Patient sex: M
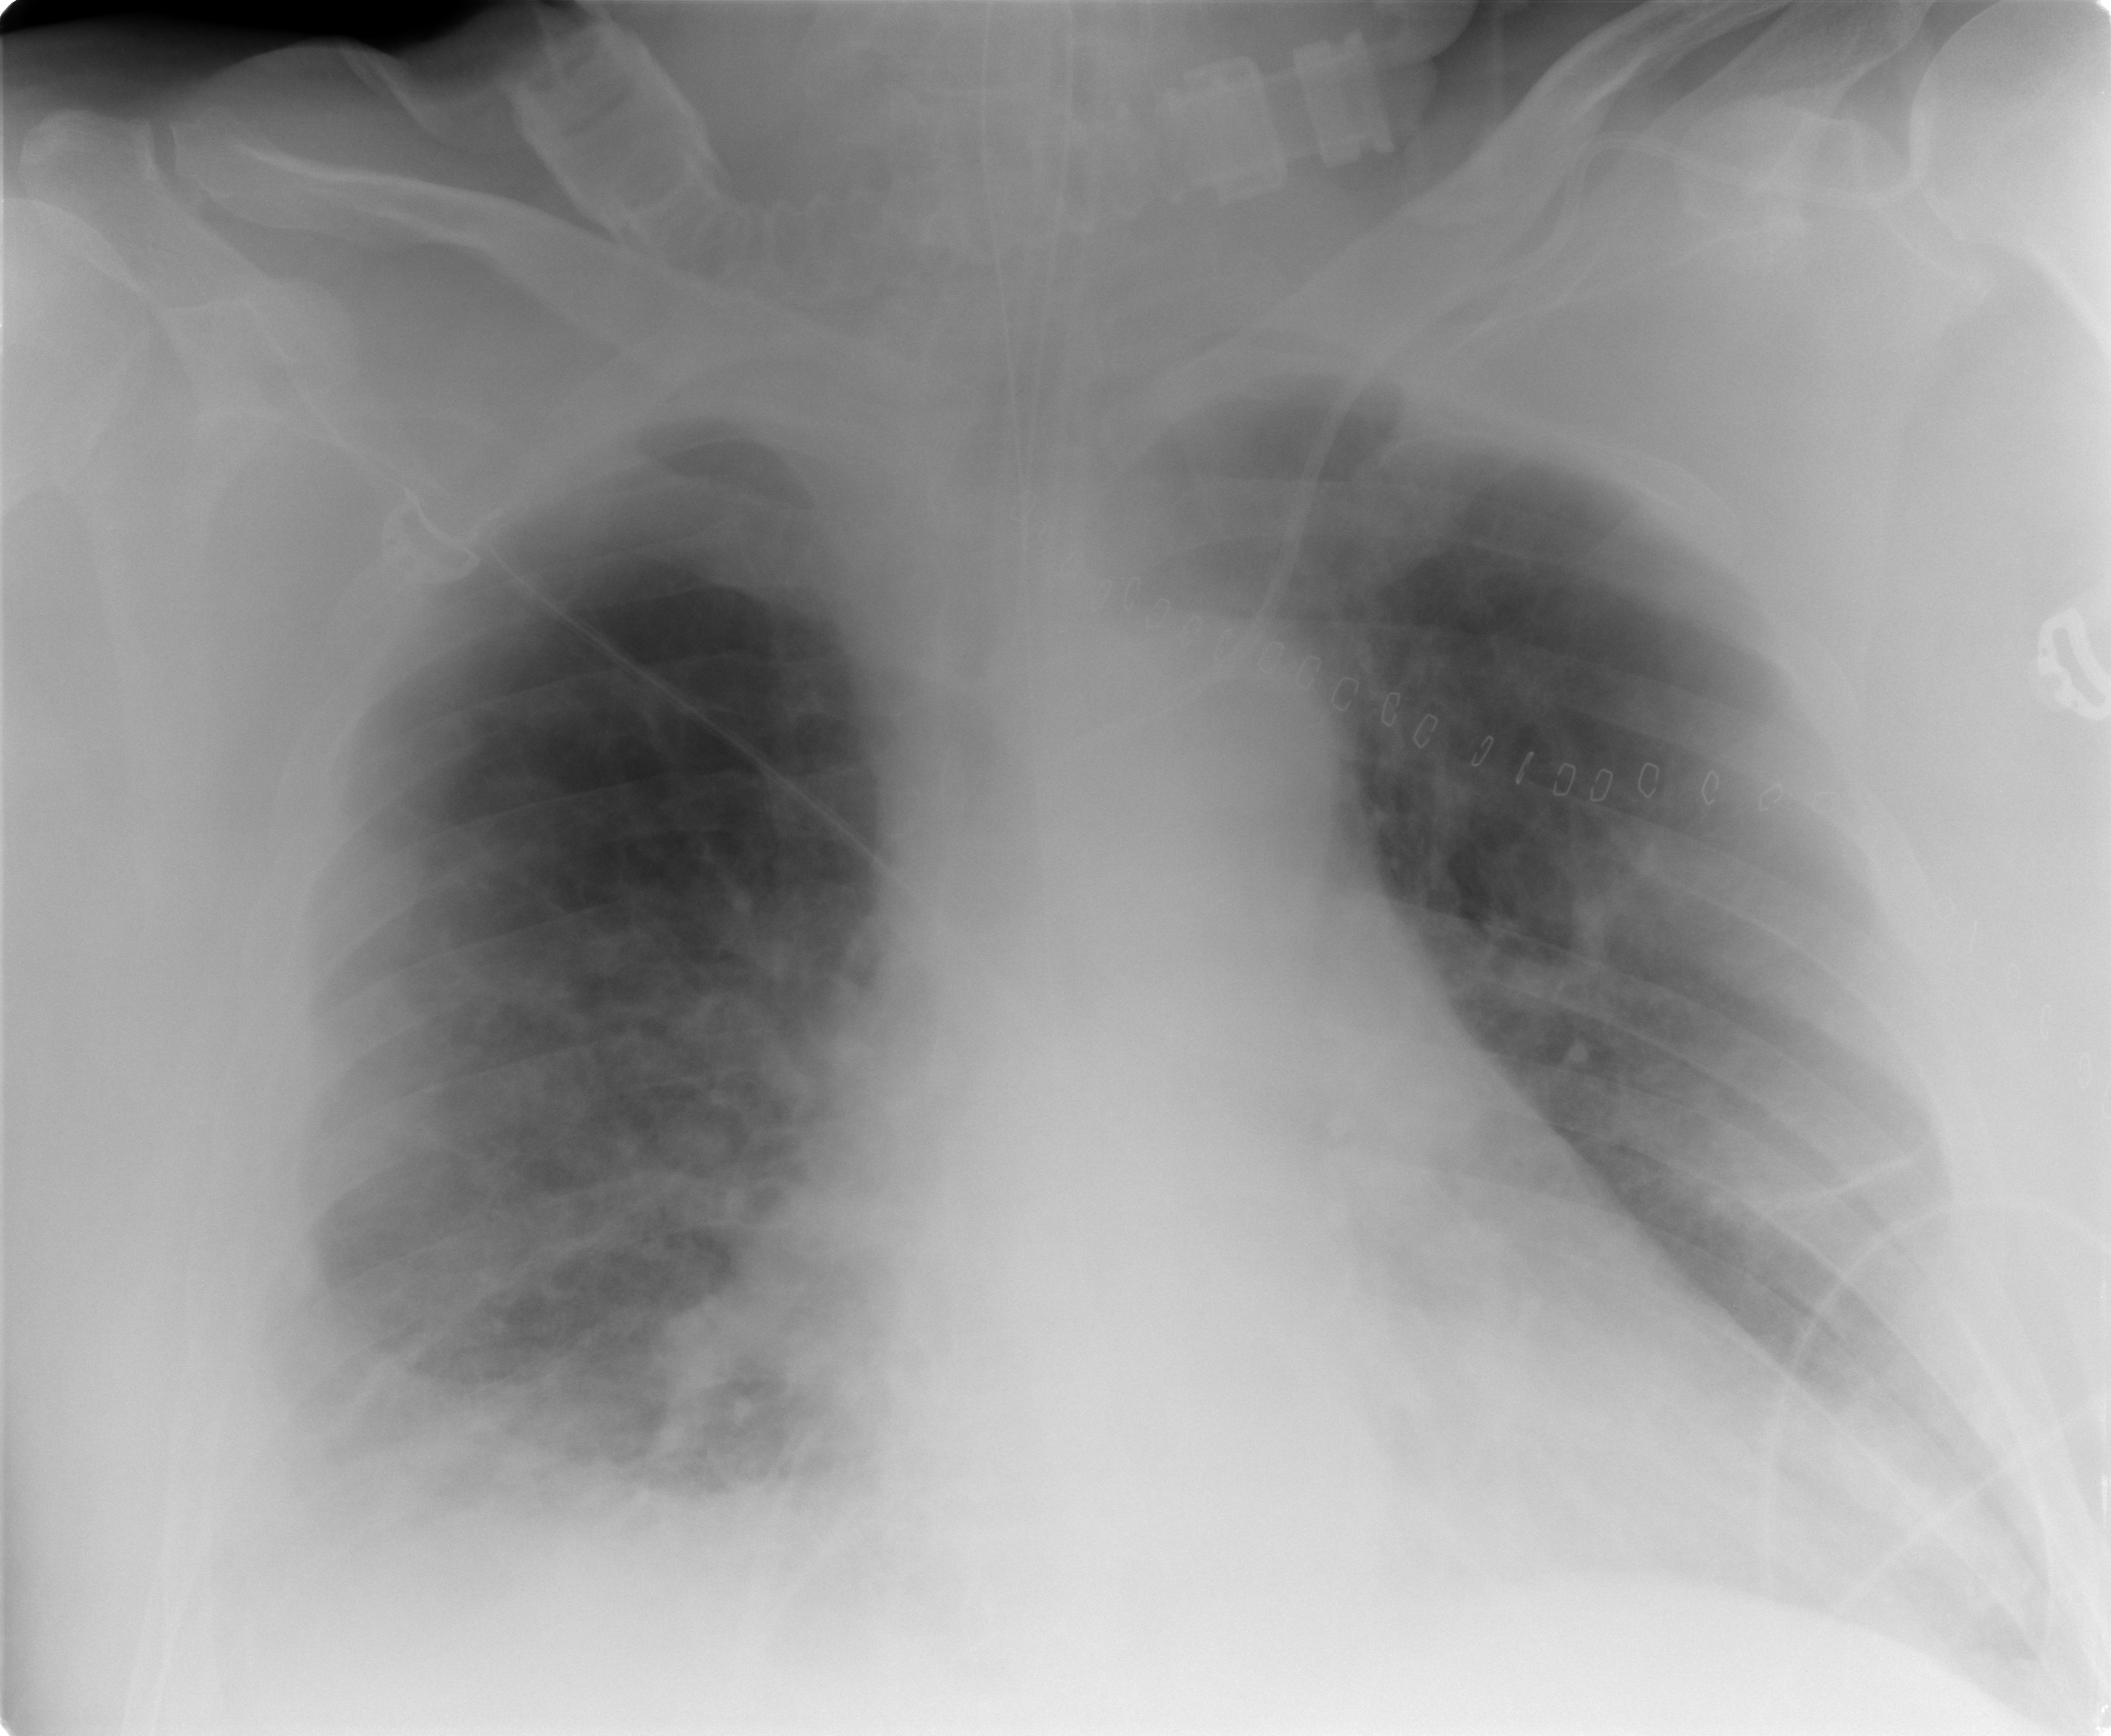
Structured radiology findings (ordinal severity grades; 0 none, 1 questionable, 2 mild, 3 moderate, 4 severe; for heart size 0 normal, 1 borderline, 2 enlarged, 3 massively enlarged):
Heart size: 2
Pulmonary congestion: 2
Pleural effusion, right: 2
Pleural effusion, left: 0
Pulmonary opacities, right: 3
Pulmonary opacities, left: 3
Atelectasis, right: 2
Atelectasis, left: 2